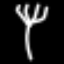
Label: fork